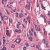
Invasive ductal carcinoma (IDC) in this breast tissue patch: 1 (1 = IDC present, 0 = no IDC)